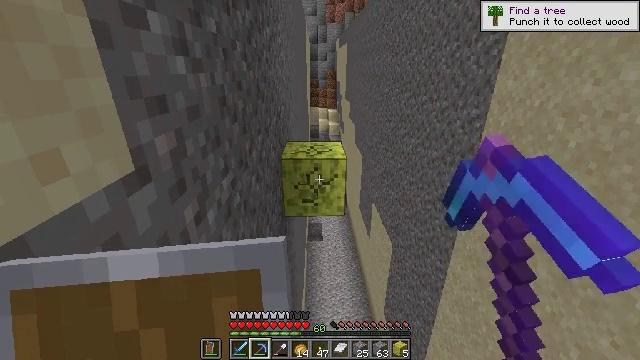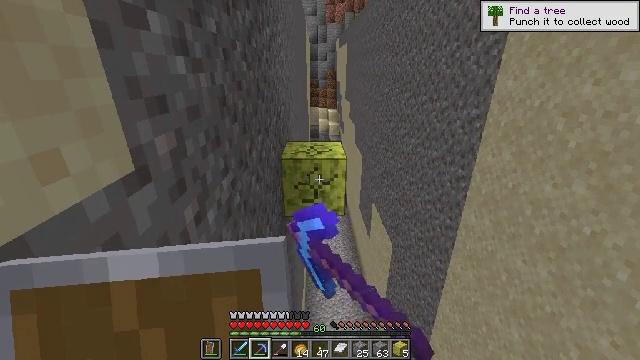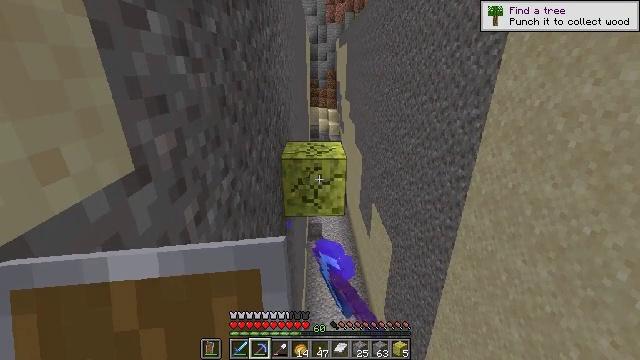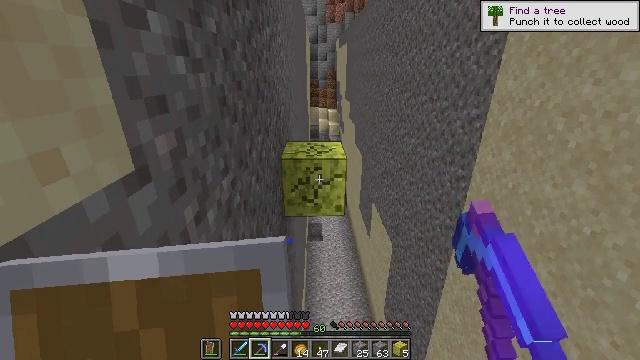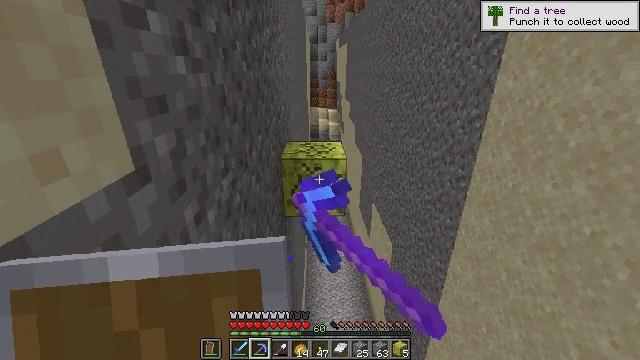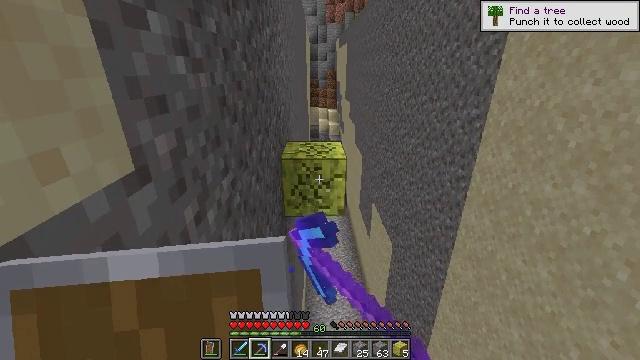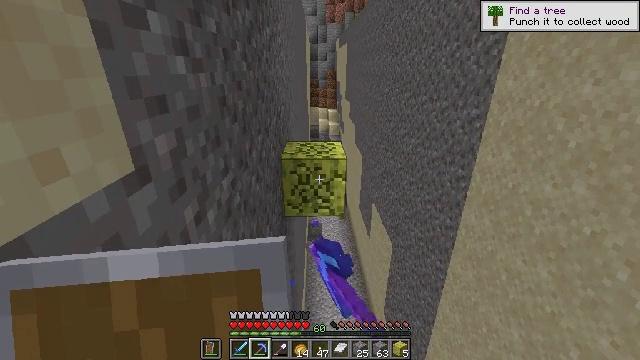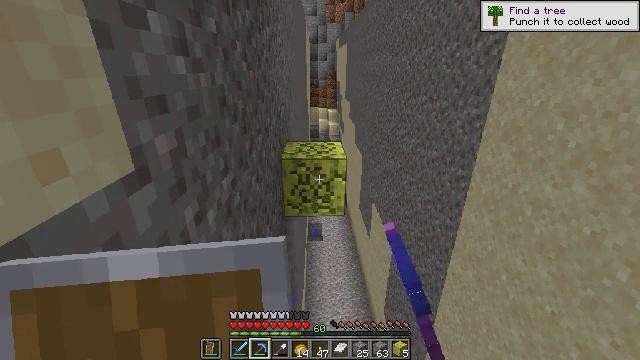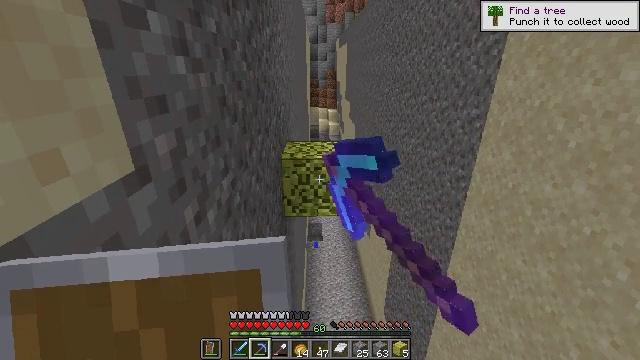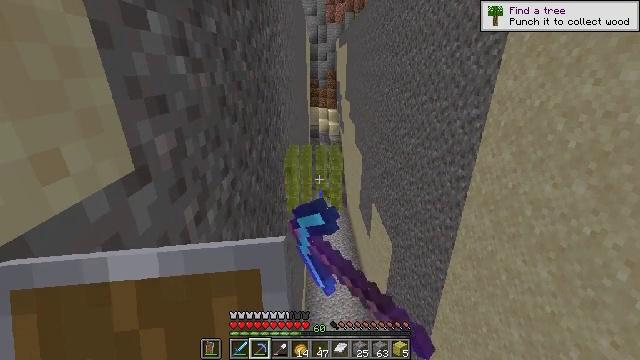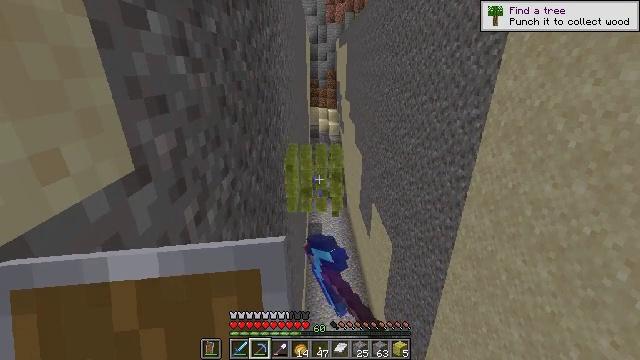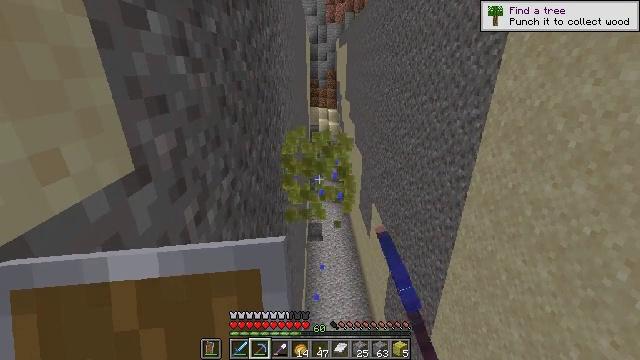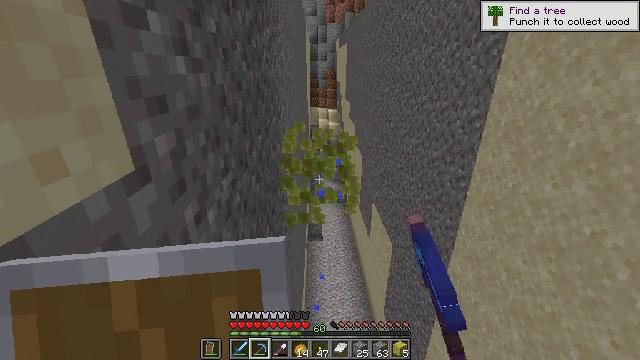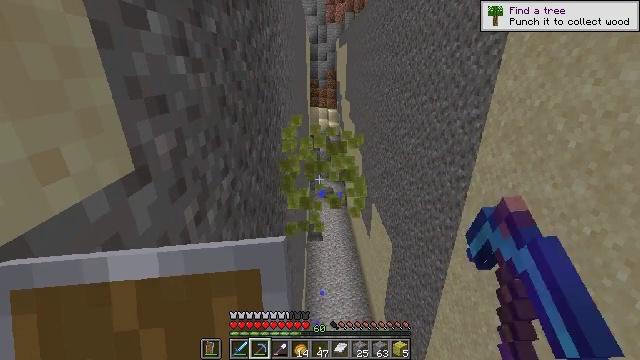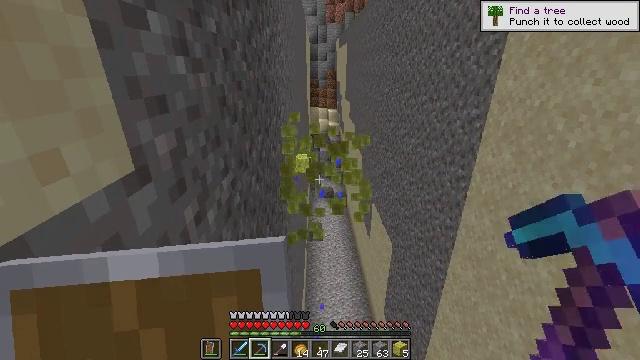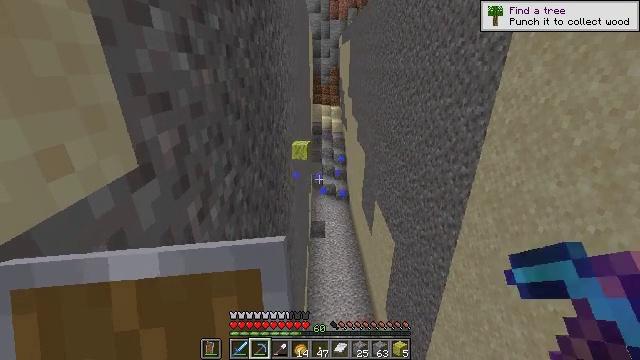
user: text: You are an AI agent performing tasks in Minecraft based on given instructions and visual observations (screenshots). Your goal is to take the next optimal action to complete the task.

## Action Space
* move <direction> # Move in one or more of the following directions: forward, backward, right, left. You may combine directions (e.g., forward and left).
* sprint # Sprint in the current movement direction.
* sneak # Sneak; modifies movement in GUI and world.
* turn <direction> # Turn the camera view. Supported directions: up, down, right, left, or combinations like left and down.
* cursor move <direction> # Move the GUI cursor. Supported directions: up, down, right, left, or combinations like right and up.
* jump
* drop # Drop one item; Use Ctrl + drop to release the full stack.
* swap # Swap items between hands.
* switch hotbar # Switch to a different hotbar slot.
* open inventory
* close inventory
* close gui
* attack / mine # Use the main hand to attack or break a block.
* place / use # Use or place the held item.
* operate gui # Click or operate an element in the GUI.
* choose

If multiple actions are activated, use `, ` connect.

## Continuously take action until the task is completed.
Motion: motion action
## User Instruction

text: Acquire a wet sponge from an ocean monument.
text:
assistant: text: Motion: sneak, attack / mine
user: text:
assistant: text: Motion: sneak, attack / mine
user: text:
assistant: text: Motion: sneak, attack / mine
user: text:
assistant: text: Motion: sneak, attack / mine
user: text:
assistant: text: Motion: sneak, attack / mine
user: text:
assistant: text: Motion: sneak, attack / mine
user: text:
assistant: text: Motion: sneak, attack / mine
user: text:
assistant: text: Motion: sneak, attack / mine
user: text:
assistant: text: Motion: sneak, attack / mine
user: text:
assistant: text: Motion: sneak, attack / mine
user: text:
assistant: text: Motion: sneak, attack / mine
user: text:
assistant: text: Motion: sneak, attack / mine
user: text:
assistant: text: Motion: sneak, attack / mine
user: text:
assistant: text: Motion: sneak, attack / mine
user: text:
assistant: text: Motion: sneak, attack / mine
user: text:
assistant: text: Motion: turn left and down
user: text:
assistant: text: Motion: turn left and down
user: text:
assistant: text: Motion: turn left and down
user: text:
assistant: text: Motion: turn left and down
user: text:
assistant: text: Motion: turn left
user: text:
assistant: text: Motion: turn left
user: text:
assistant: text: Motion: turn left
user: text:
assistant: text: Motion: turn left
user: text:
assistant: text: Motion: turn left
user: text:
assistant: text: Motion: turn left, attack / mine
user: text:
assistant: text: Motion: turn left, attack / mine
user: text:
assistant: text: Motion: turn left and up, attack / mine
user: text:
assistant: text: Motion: turn up, attack / mine
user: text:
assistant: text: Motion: attack / mine
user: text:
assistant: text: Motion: attack / mine